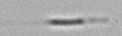
Label: Bacillariophyceae